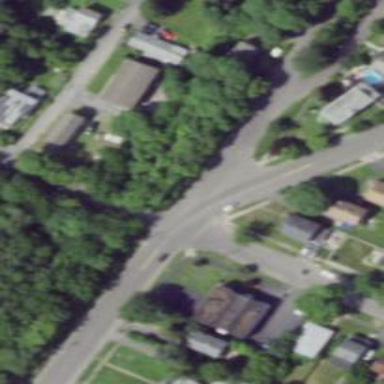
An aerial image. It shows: Road with stop sign.